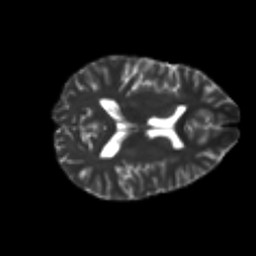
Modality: T2w
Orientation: axial
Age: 23
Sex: female
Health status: healthy
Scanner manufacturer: philips
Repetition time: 7.386 s
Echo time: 0.08599 s